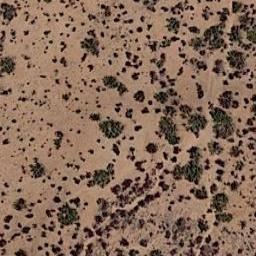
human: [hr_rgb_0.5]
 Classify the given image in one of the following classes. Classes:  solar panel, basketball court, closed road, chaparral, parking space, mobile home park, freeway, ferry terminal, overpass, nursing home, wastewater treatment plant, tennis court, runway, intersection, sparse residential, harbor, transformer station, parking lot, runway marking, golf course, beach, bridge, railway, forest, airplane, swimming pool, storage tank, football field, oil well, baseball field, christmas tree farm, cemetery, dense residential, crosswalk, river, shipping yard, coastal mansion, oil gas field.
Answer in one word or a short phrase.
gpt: chaparral